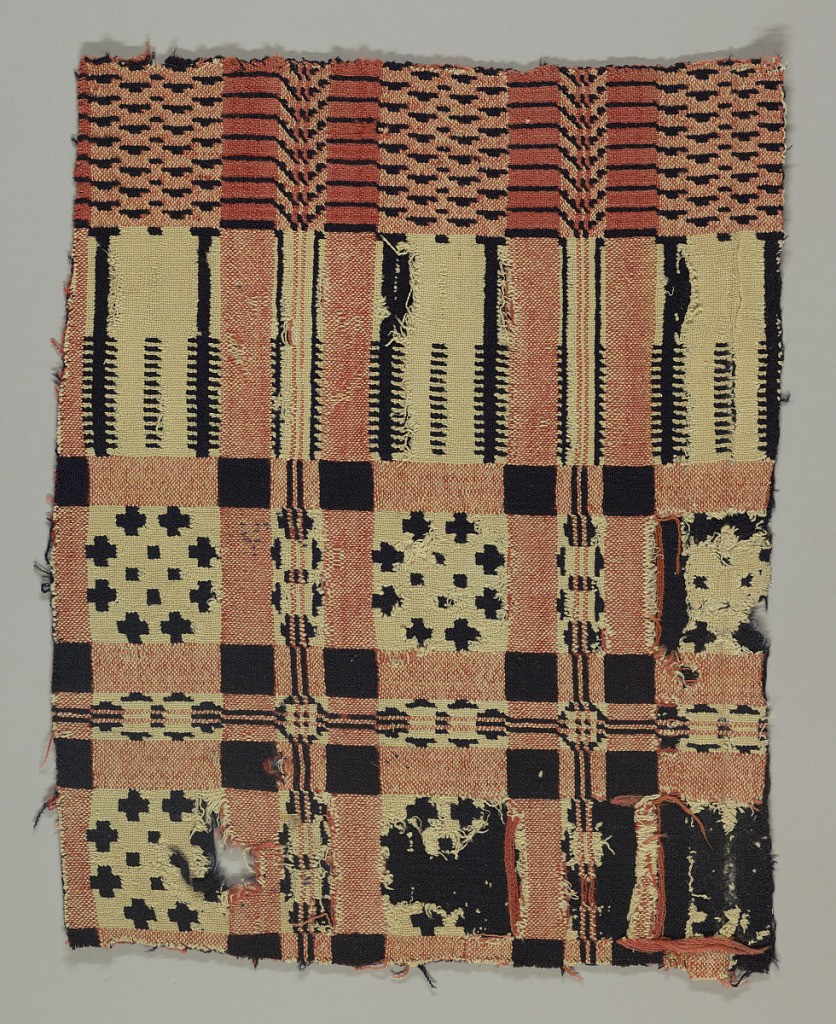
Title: Coverlet fragment
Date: early 19th century
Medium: wool, cotton Technique: double cloth
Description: Fragment of a traditional geometric coverlet showing part of the field with repeat of squares and geometrical rosettes. Deep border shows the pine-tree motif. In bright rust red and dark blue wool and bleached white cotton. In border area, rust red and white are woven together, forming a tannish color.